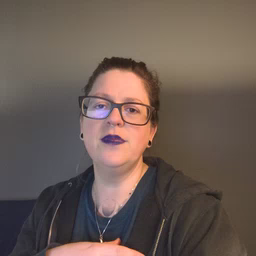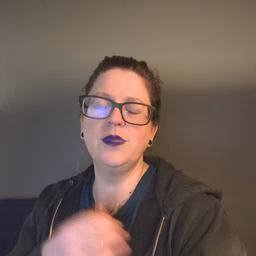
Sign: drawer